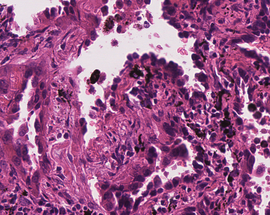
Tumor epithelial tissue: yes
Tumor-associated stroma tissue: yes
Normal tissue: no